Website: crate-barrel
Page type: stored-credit-cards
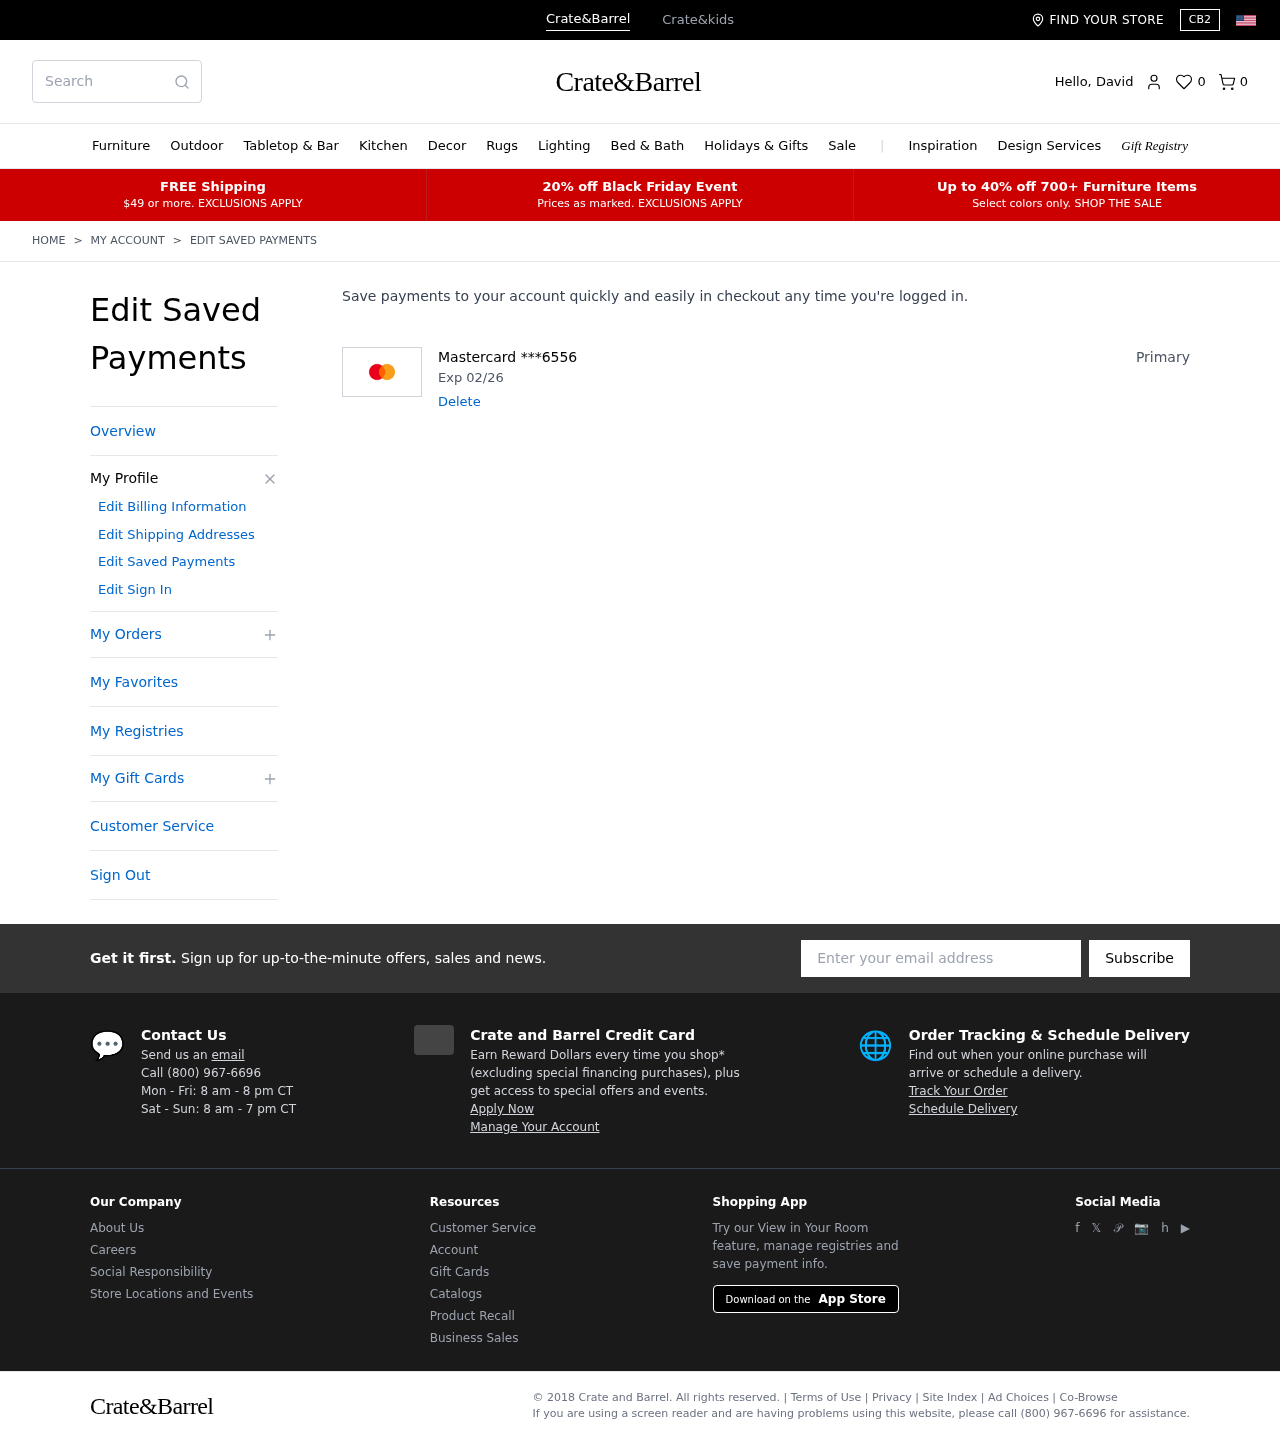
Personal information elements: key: PII_CARD_EXPIRY
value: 02/26
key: PII_CARD_LAST4
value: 6556
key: PII_CARD_TYPE
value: Mastercard
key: PII_FIRSTNAME
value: David
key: PII_EMAIL
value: david.johnson@gmail.com
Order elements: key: ORDER_NUM_ITEMS
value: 0
Search elements: key: HEADER_SEARCH
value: Search
Other elements: key: FAVORITES_COUNT
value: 0